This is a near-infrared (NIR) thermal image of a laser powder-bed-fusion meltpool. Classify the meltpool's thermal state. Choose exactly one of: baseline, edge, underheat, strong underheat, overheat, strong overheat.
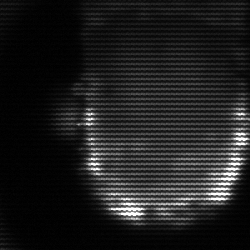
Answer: baseline